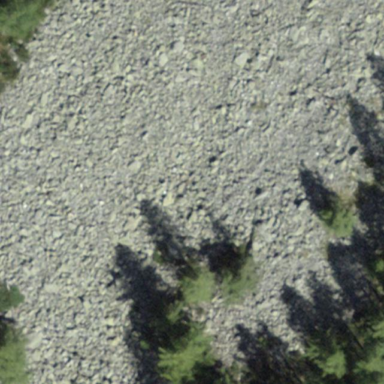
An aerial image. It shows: Scree landscape.